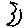
Label: moon